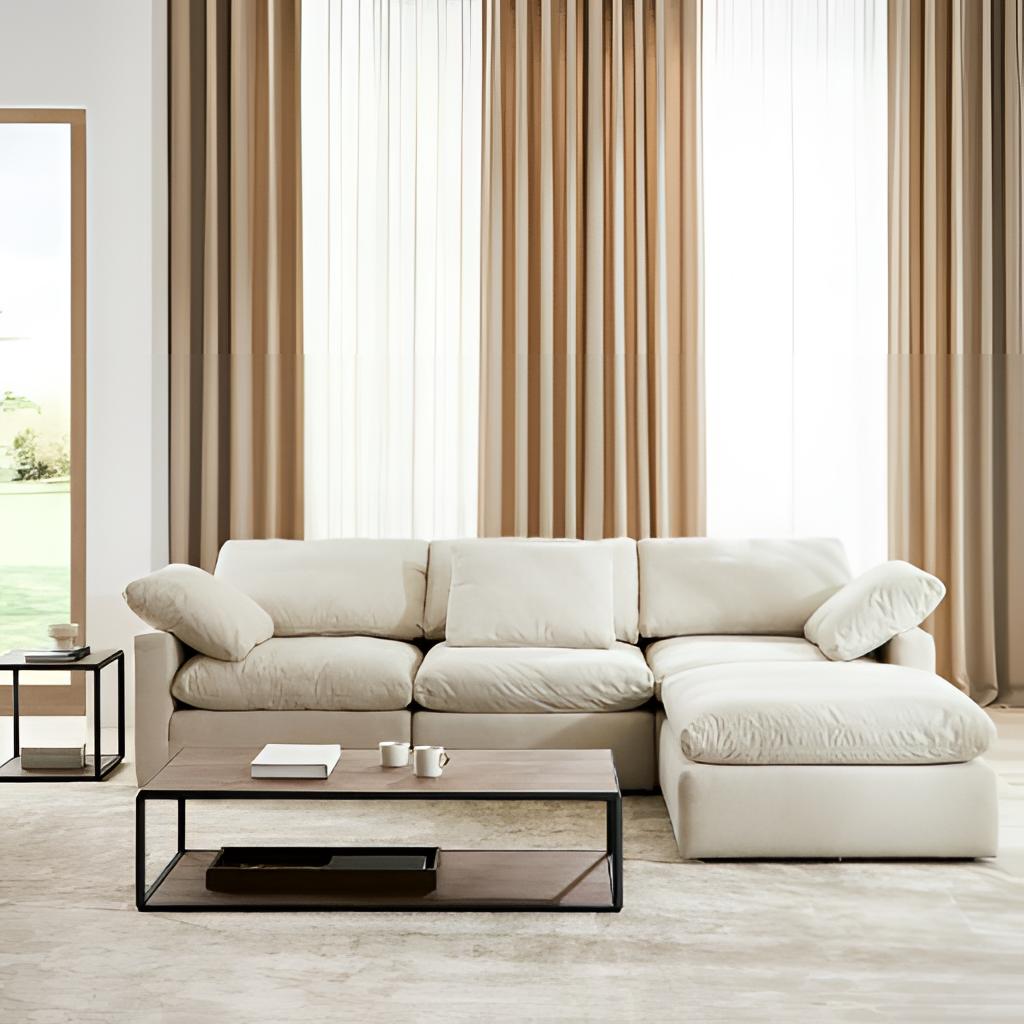
living room, beige fabric sectional sofa, contemporary, beige tile flooring, with solid pattern, fabric wallpaper, with vertical two tone pattern